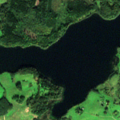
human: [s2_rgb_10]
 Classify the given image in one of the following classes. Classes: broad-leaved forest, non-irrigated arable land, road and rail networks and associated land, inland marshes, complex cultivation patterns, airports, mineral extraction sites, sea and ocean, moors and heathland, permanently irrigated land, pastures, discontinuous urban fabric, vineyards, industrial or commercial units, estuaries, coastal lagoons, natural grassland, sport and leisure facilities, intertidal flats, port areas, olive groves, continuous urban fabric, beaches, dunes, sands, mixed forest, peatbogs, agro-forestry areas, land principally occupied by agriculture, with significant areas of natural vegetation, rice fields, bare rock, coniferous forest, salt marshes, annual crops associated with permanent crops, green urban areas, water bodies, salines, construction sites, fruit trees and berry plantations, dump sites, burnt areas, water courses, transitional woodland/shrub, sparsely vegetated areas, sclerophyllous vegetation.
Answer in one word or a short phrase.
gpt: complex cultivation patterns, land principally occupied by agriculture, with significant areas of natural vegetation, broad-leaved forest, mixed forest, water bodies